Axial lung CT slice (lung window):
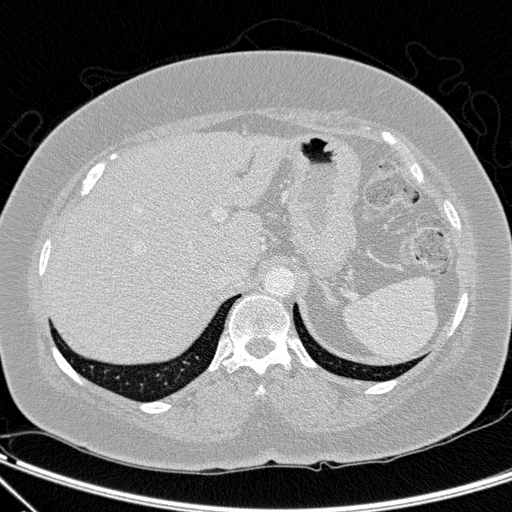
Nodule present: no